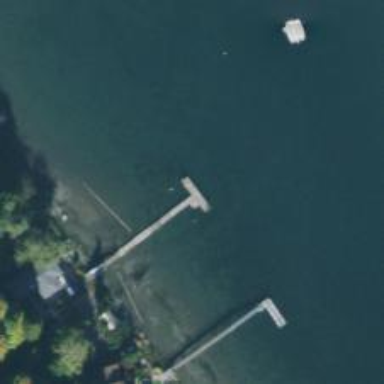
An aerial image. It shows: Man-made pier.